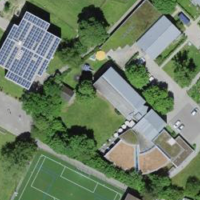
EUNIS habitat code: 54
Species observed at this site:
Bellis perennis
Acer pseudoplatanus